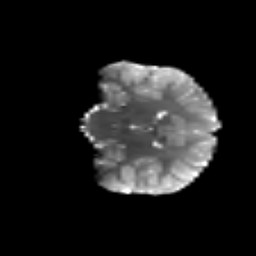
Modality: T2w
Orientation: coronal
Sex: male
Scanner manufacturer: siemens
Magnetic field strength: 3 T
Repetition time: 5 s
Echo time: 0.071 s